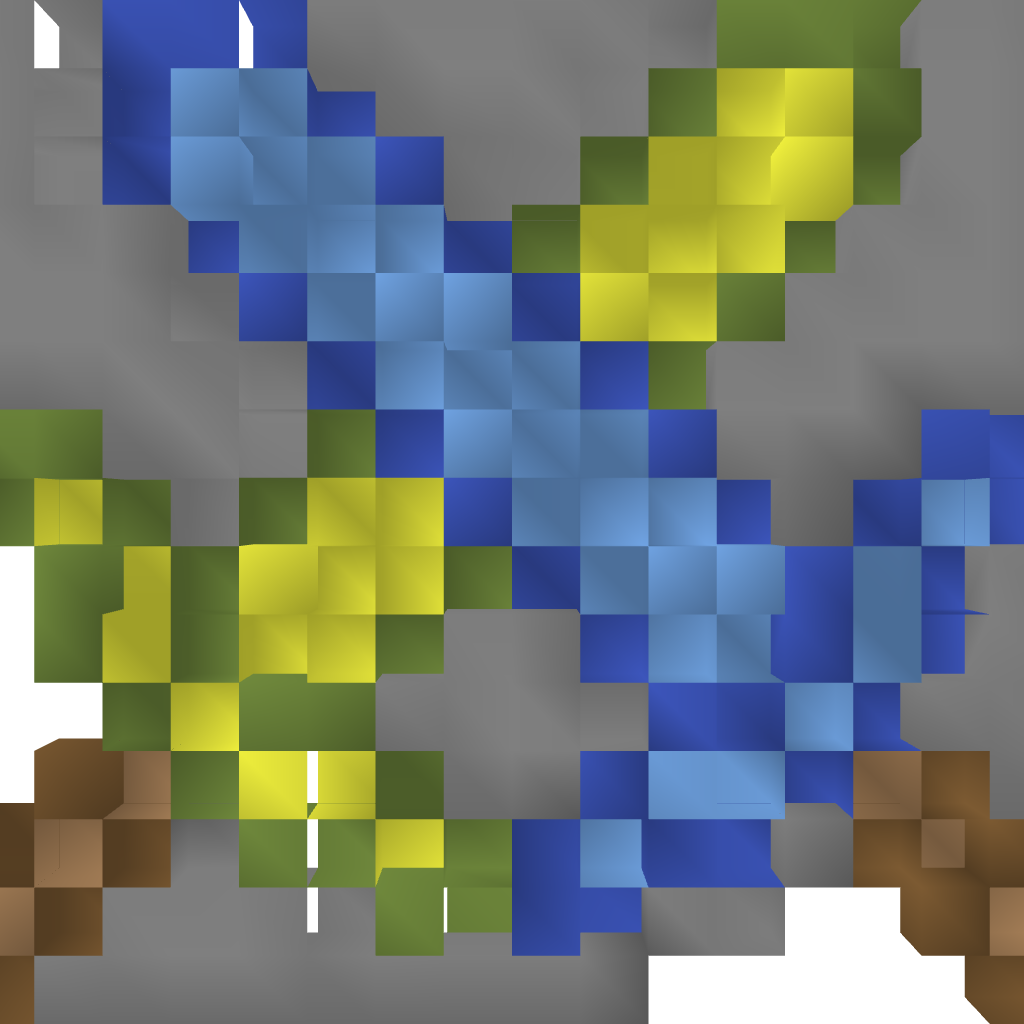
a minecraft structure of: Sword pixel good quality